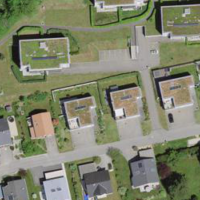
EUNIS habitat code: 55
Species observed at this site:
Carpinus betulus